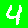
Digit: 4